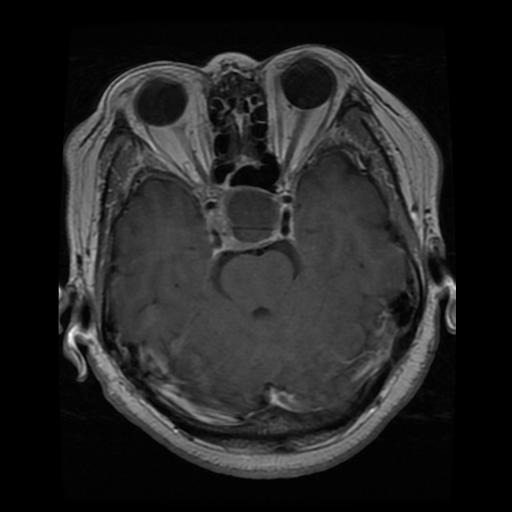
Label: pituitary